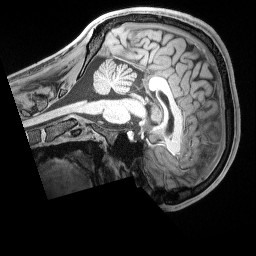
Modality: T1w
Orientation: sagittal
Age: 25
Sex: male
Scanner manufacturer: siemens
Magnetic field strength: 3 T
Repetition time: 2.17 s
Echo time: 0.00169 s